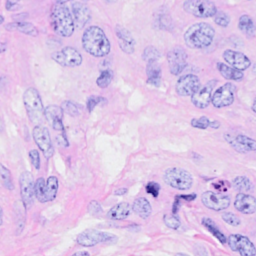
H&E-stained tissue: Breast